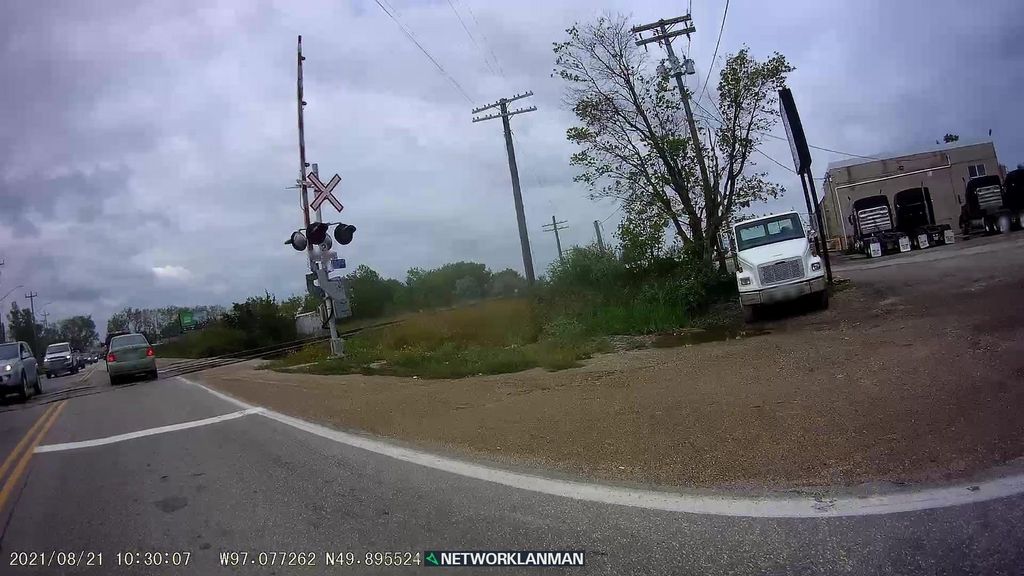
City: winnipeg